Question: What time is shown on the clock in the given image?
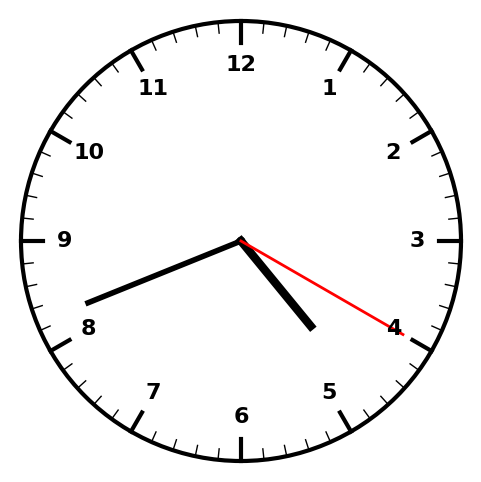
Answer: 04:41:20